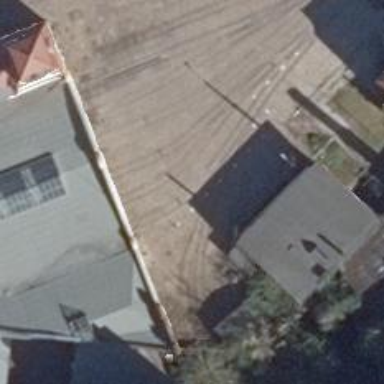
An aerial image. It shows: Abandoned railway yard.